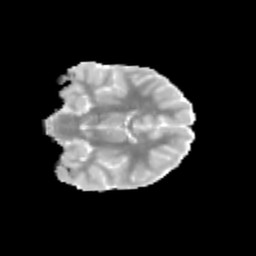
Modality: MD
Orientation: coronal
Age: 9
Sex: female
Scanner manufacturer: siemens
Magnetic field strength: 3 T
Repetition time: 3.8 s
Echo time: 0.07 s